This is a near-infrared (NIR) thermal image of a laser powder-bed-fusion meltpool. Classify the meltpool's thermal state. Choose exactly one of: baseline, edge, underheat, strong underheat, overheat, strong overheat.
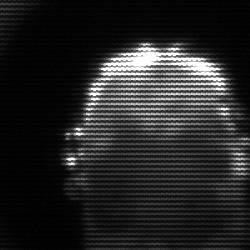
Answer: baseline